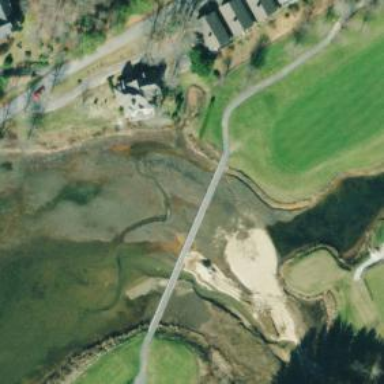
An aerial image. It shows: Bridge over path used as golf cartpath.